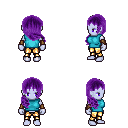
a pixel art fantasy rpg character, female body template, dark elf, purple skin, teal sleeveless shirt, gold greaves, purple right-swept hairstyle, cloth bracers, four views (front, back, left, right), 2x2 character sprite sheet, small pixel art, hard edges, no anti-aliasing